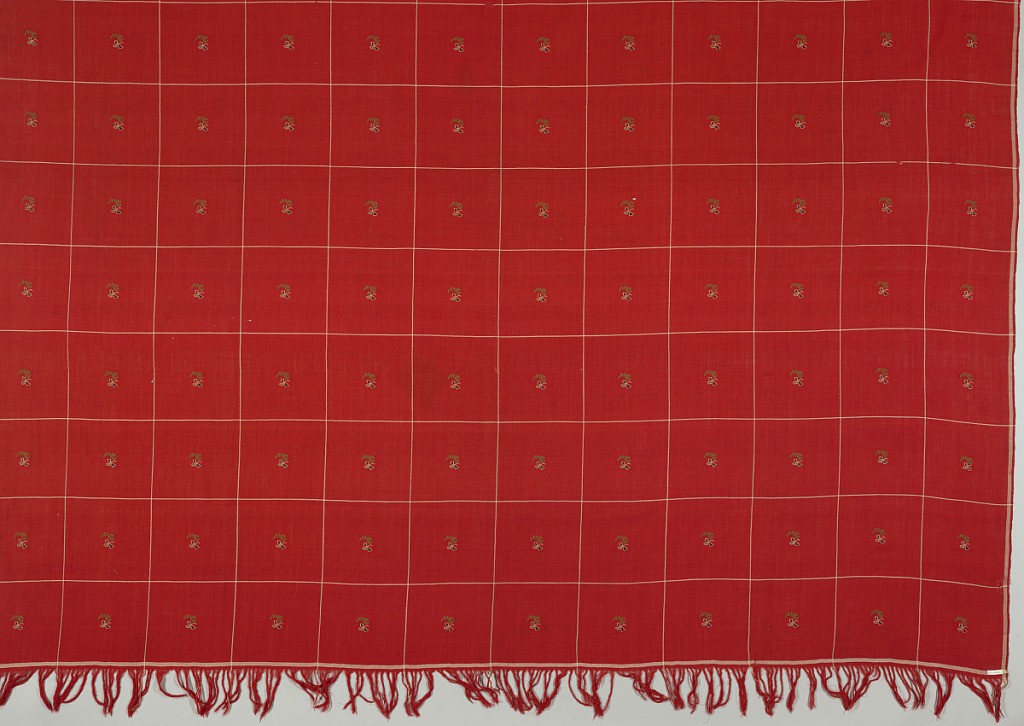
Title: Shawl
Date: ca. 1840
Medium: wool Technique: twill weave with supplementary weft
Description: Square shawl of fine red wool with warp fringe. Thin cream-colored cross-stripes form large squares, each with a small floral motif in white, black and green.